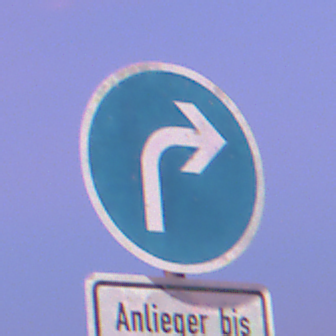
Verkehrszeichen: VorgeschriebeneFahrtrichtungRechts
Zusatzzeichen unten: SonstigeFahrzeugePersonengruppenFrei3
Umgebung: Outdoor, Nature
Tageszeit: Dawn
Wetter: PartlyCloudy
Licht: Natural
Jahreszeit: NotSpecified
Kontrast: MediumContrast